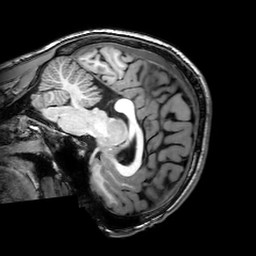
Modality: T1w
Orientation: sagittal
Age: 20
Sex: male
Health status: healthy
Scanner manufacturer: philips
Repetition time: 0.008462 s
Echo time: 0.00393 s